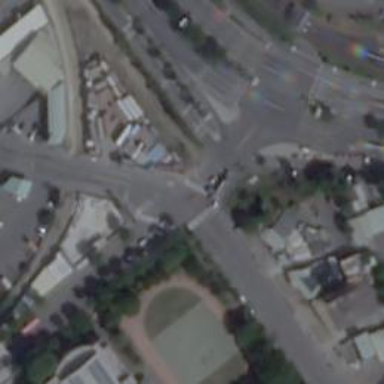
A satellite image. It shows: Marked road crossing.